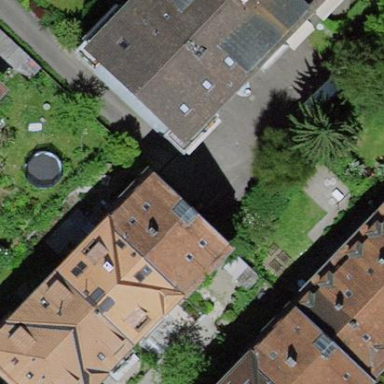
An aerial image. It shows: Apartments building with roof made of roof tiles.